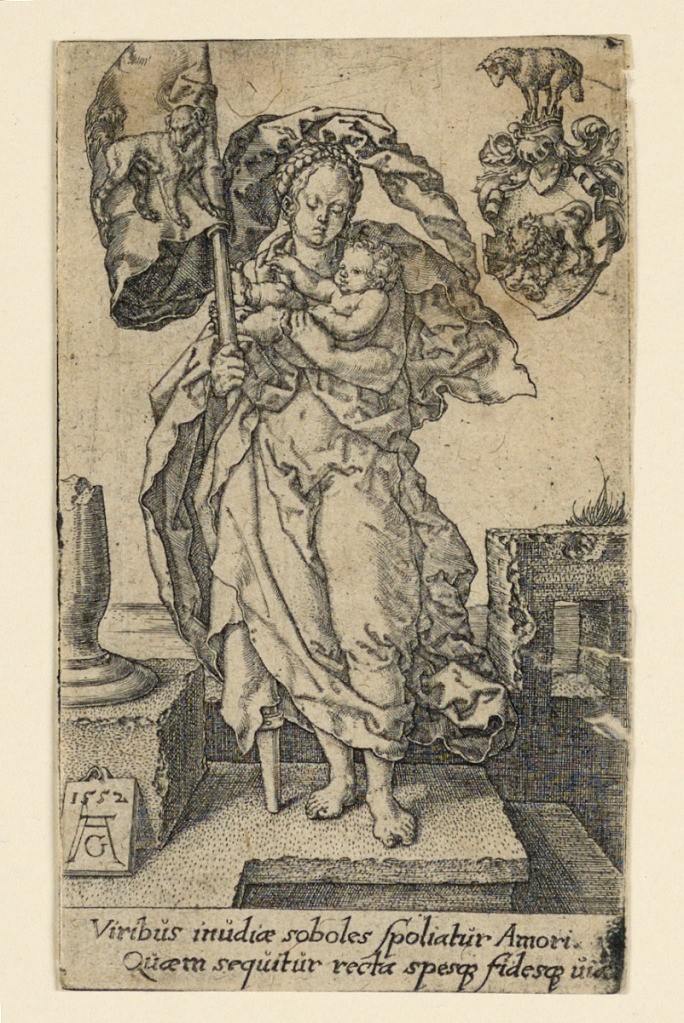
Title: Charity
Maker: Heinrich Aldegrever, German, 1502 - ca. 1561
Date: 1552
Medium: Engraving on paper
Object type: Print
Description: Full-length figure of a woman, standing, facing the spectator. A nude child is supported on her left arm, while she carries a standard in her right hand. The flag bears the image of a dog. At upper left, an escutcheon bearing on its shield a lioness and her cubs. Monogram of artist and date 1552 on tablet, lower left. Inscription in two lines below.